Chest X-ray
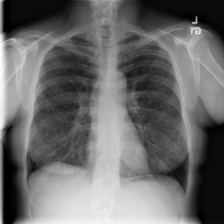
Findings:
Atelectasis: negative
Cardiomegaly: negative
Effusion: negative
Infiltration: negative
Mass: negative
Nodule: negative
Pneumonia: negative
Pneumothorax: negative
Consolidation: negative
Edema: negative
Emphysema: negative
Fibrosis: negative
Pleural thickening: negative
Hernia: negative